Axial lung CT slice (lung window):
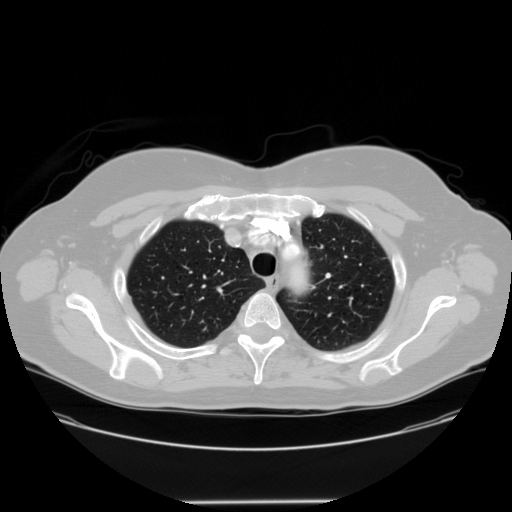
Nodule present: no